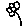
Label: flower